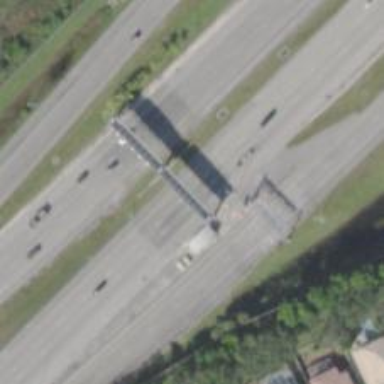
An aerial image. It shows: Toll gantry on the road.